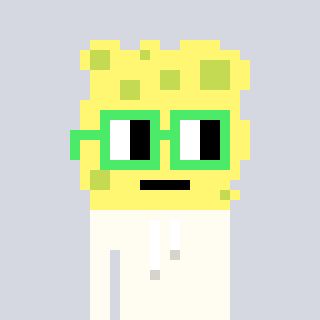
a pixel art character with square light green glasses, a sponge-shaped head and a grayscale-colored body on a cool background